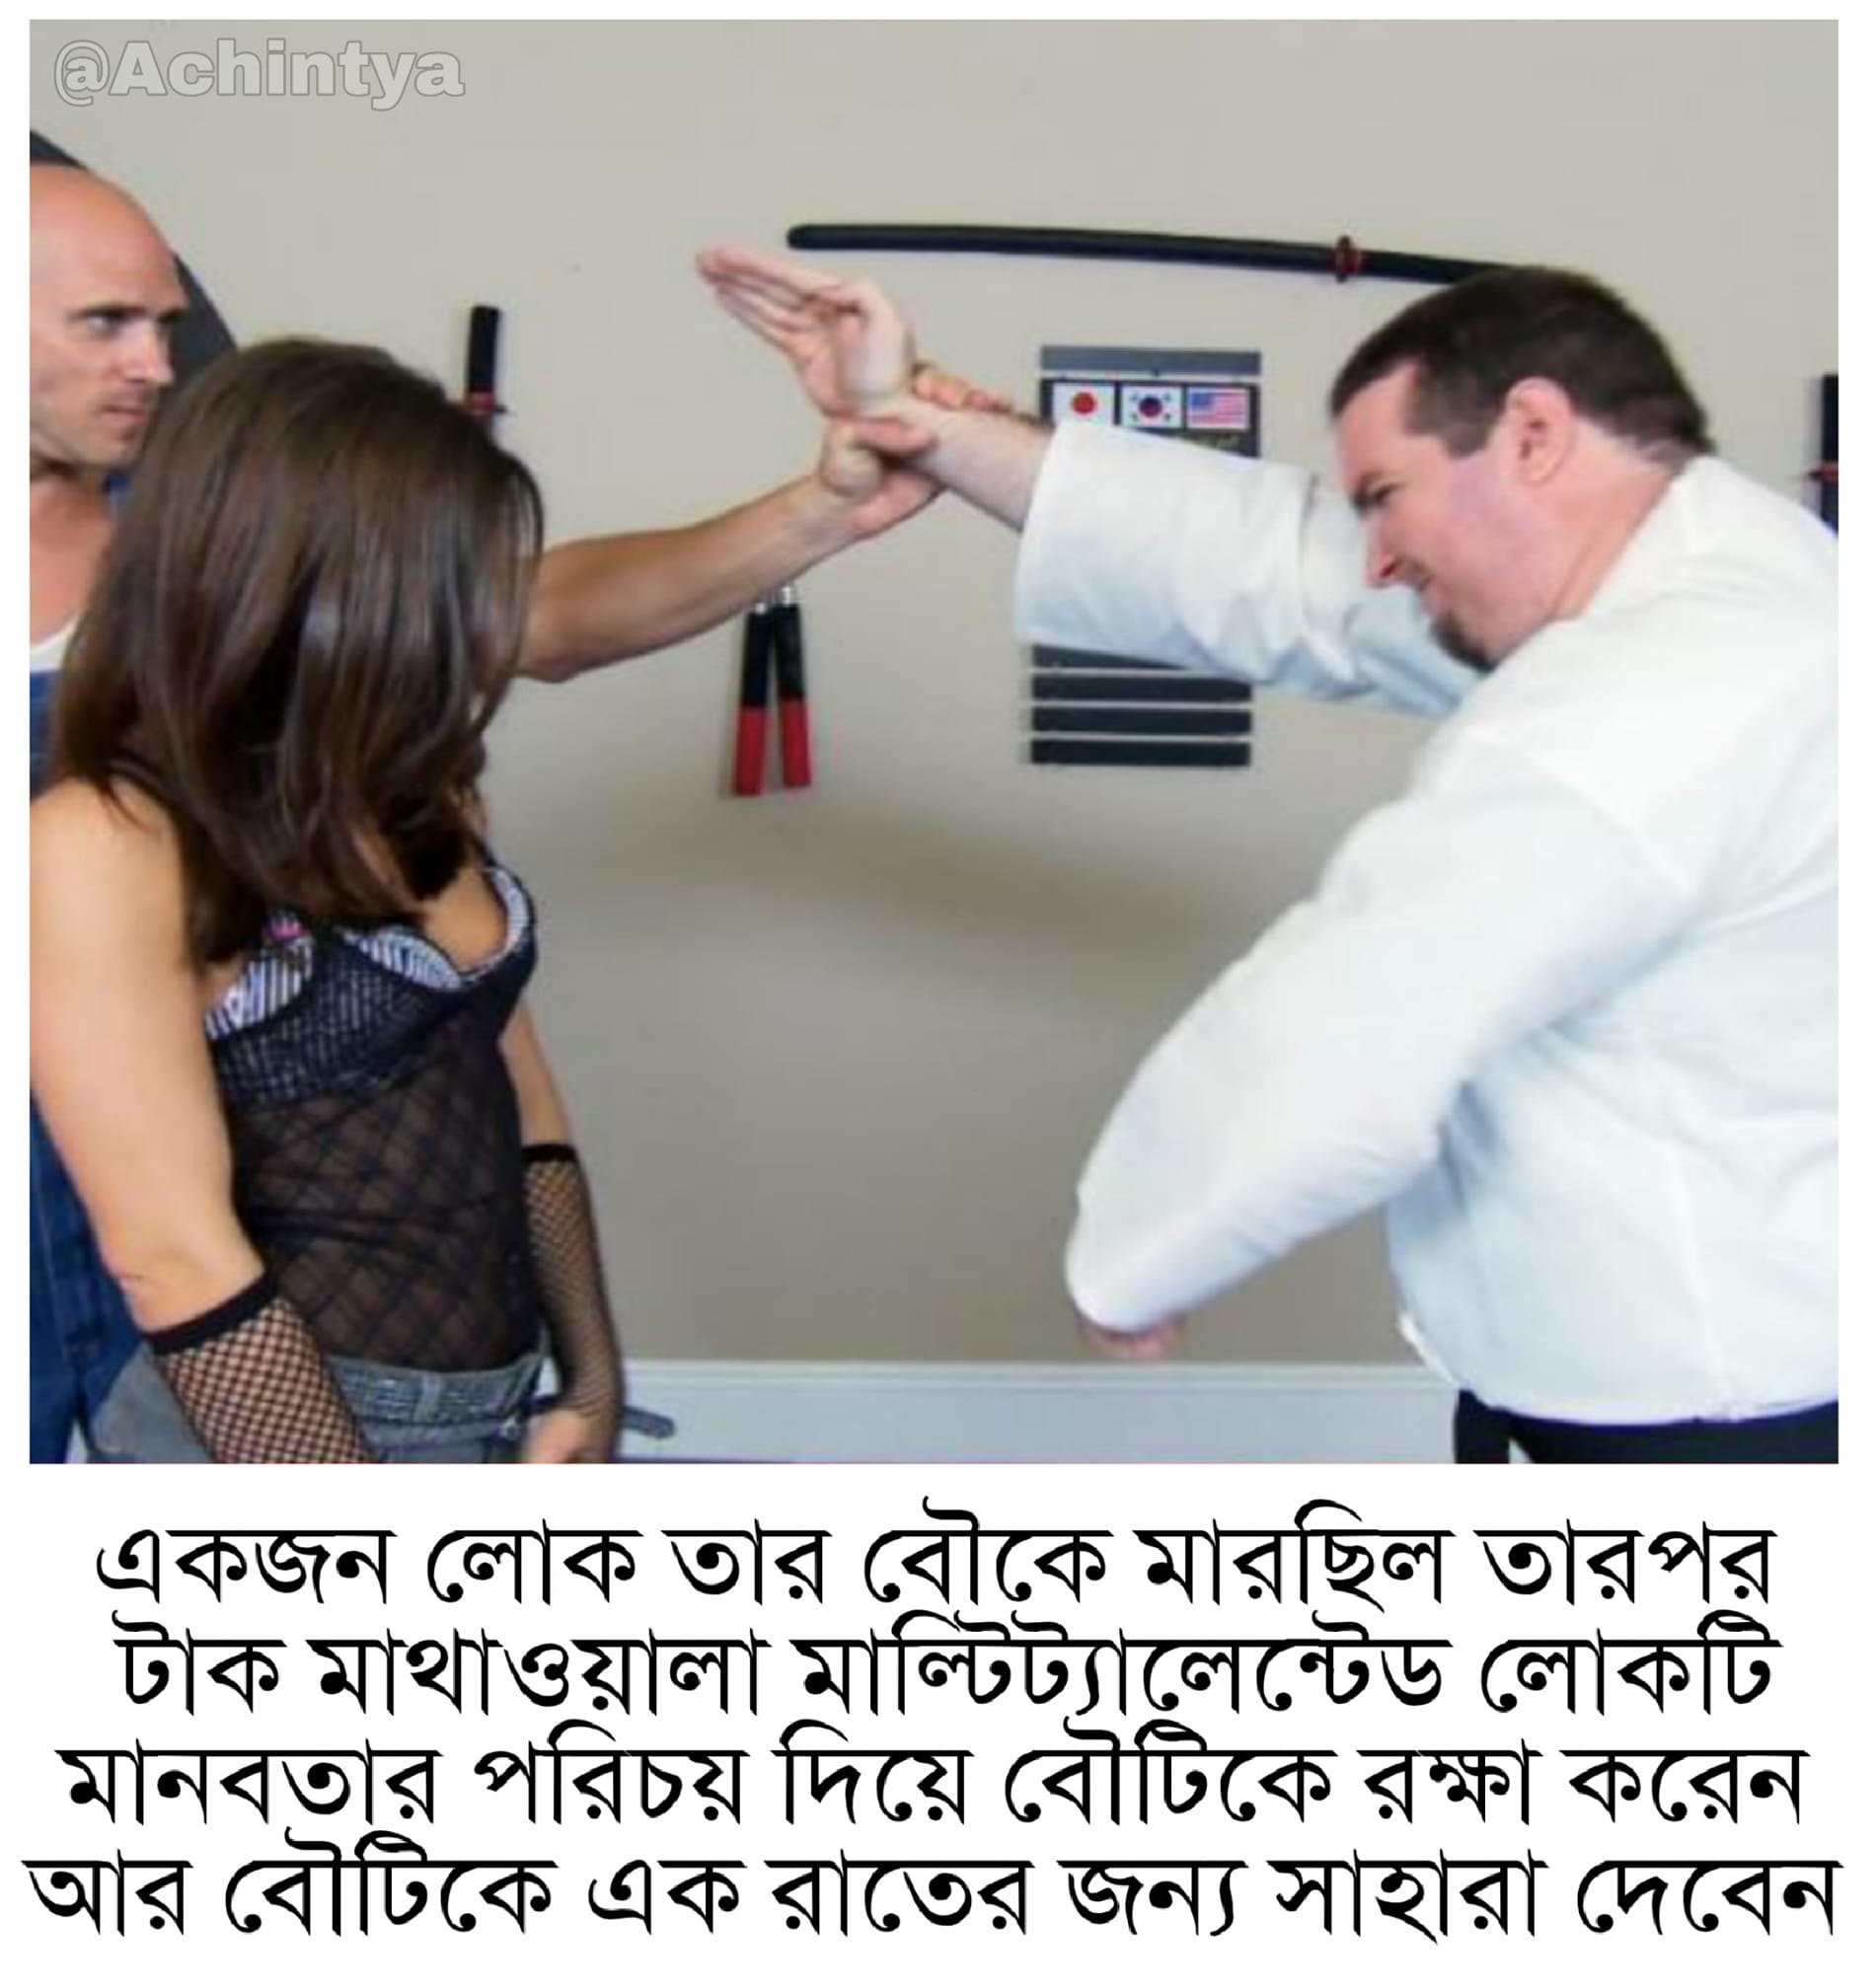
Caption: একজন লোক তার বৌকে মারছিল তারপর টাক মাথাওয়ালা মাল্টিট্যালেন্টড লোকটি মানবতার পরিচয় দিয়ে বৌটিকে রক্ষা করেন  আর বৌটিকে এক রাতের জন্য সাহারা দেবেন
Label: non-hate